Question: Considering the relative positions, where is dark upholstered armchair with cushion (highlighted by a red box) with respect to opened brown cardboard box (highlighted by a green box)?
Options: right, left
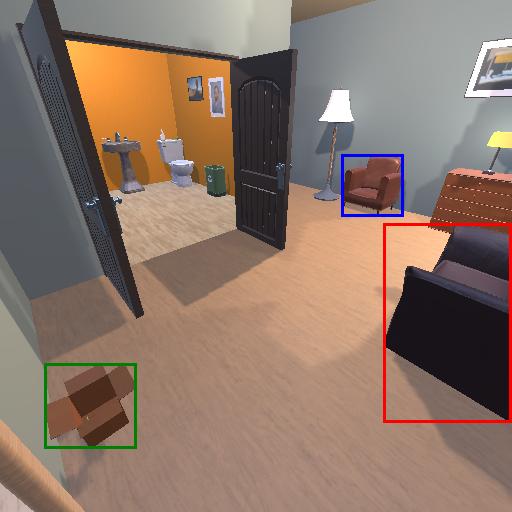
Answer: right